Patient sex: M
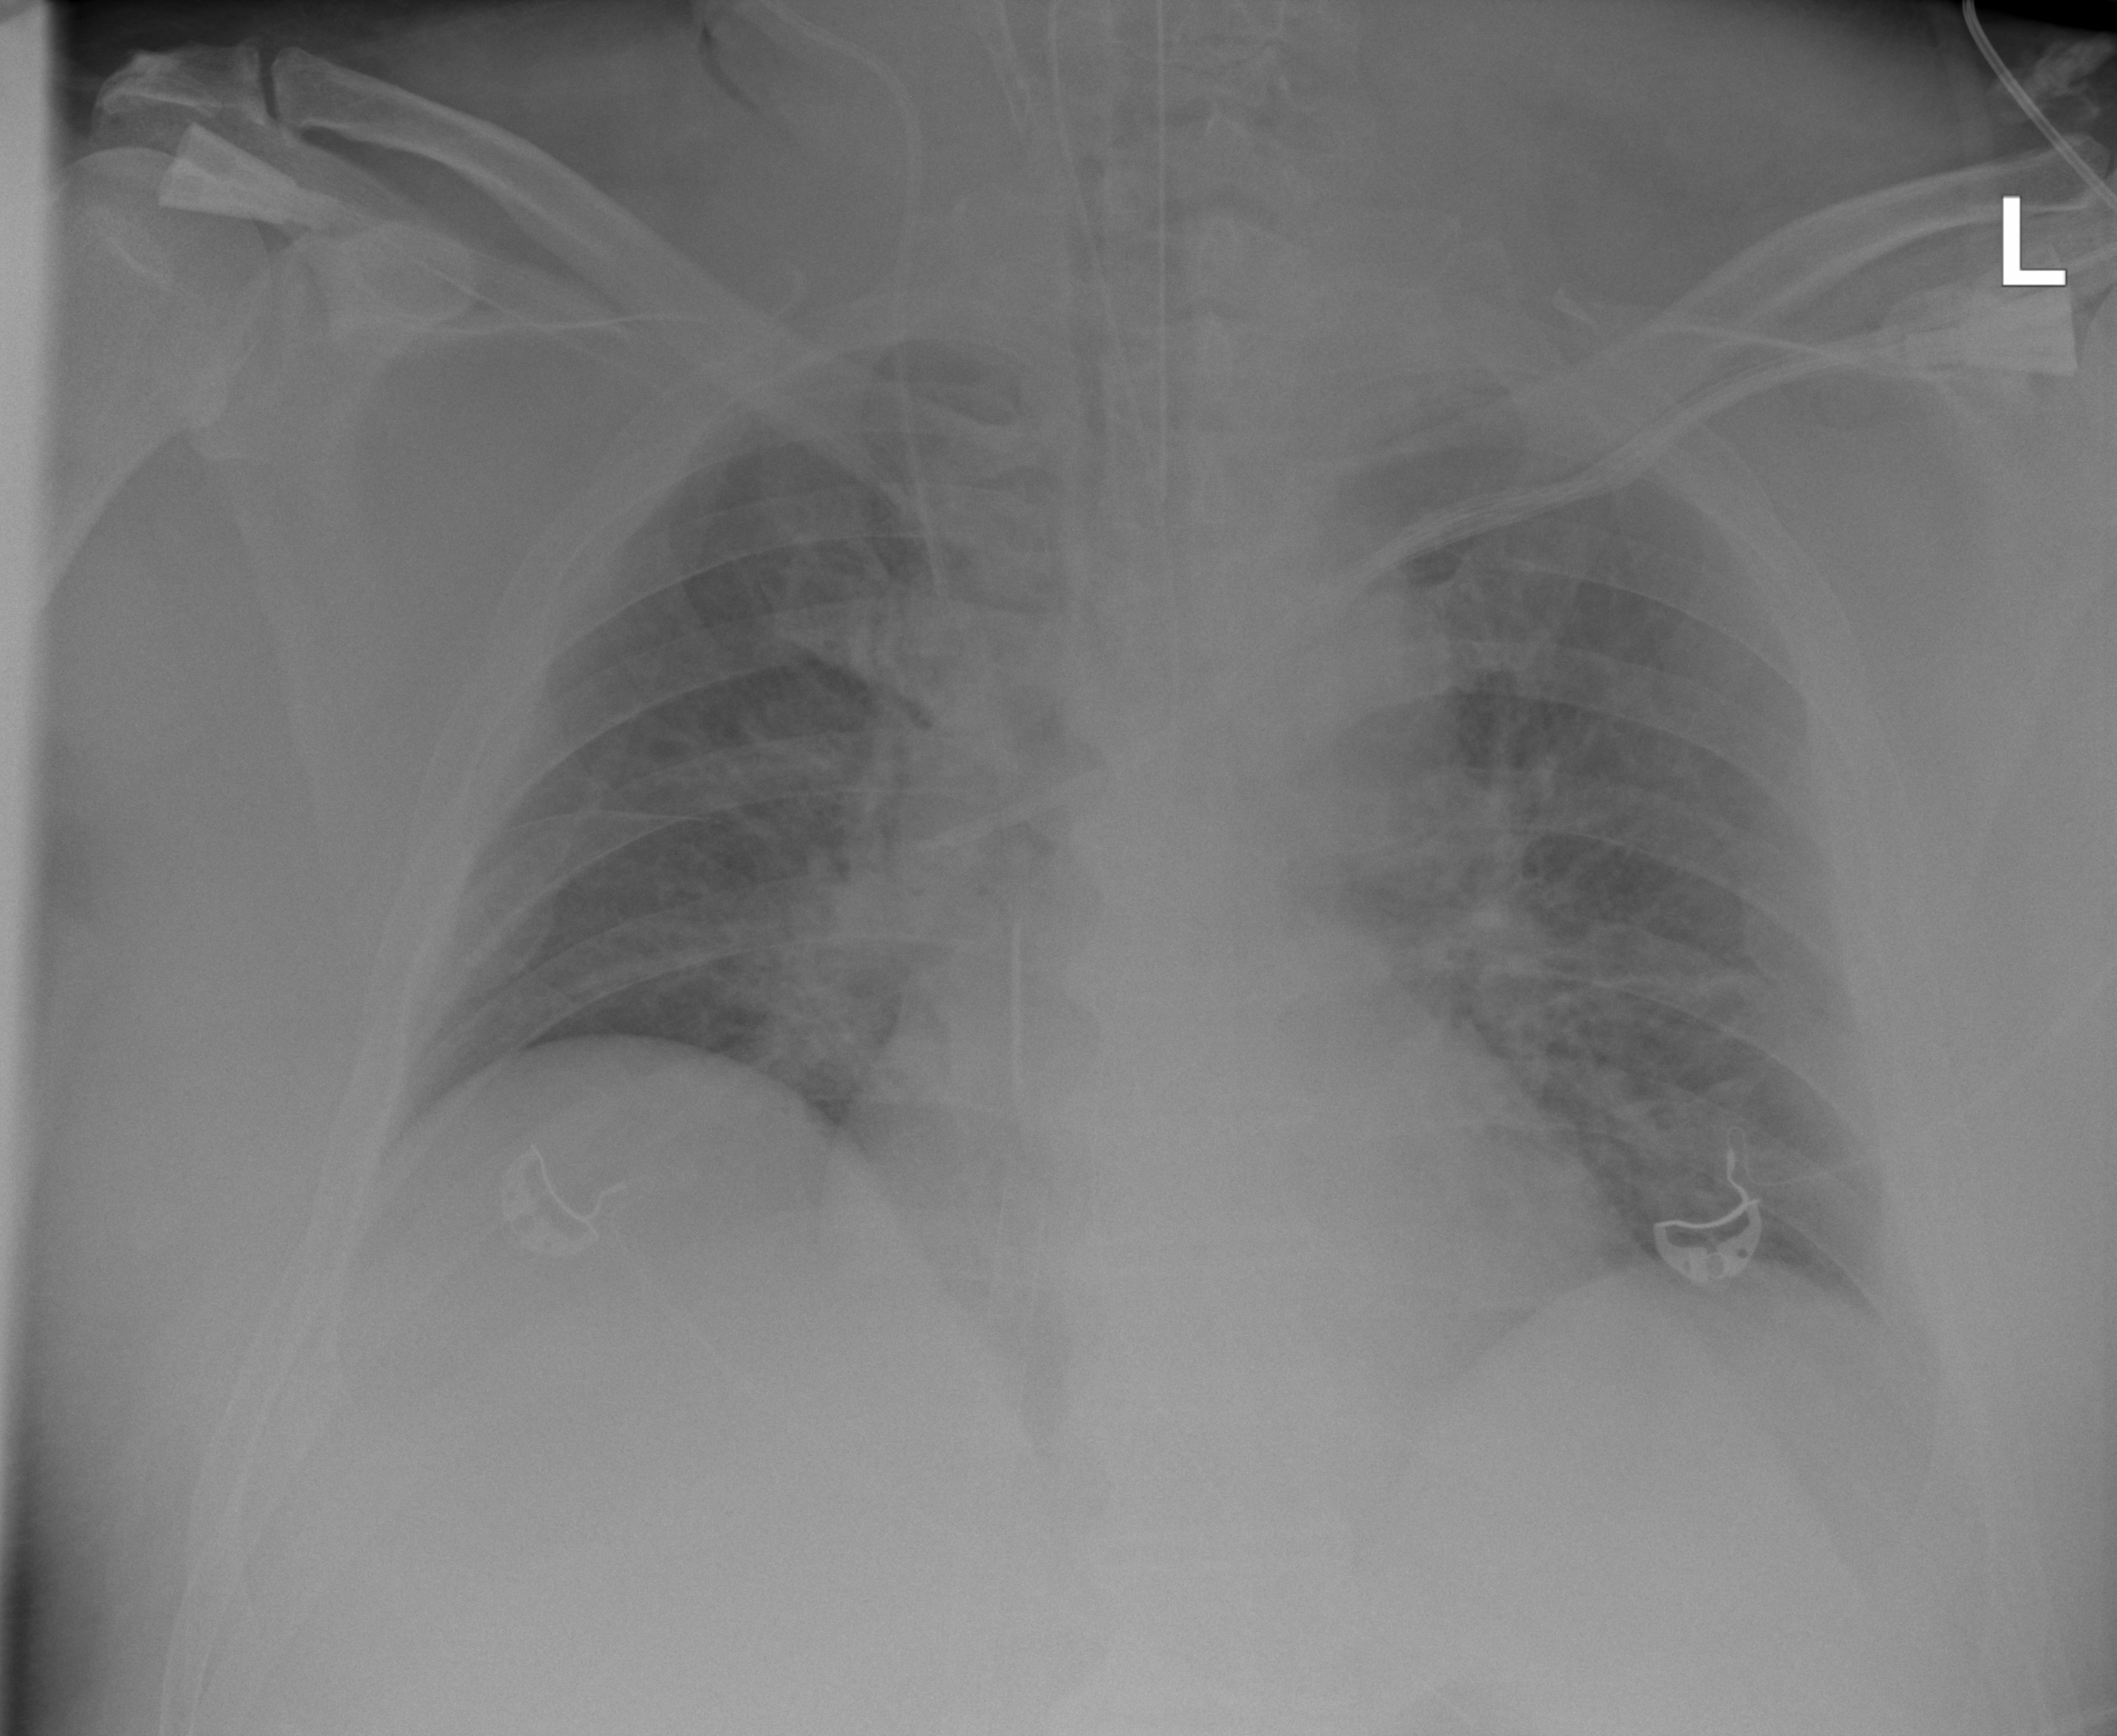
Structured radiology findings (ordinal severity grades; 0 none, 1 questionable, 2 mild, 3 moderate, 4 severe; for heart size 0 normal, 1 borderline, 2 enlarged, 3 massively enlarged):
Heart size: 1
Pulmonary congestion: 0
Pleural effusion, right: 0
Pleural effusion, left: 0
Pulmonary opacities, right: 0
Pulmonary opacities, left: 0
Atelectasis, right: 2
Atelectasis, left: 2